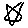
Label: star